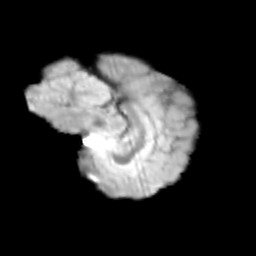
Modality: T2w
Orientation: sagittal
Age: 14
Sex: female
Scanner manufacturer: siemens
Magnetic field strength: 3 T
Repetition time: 3.8 s
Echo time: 0.07 s